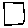
Label: square